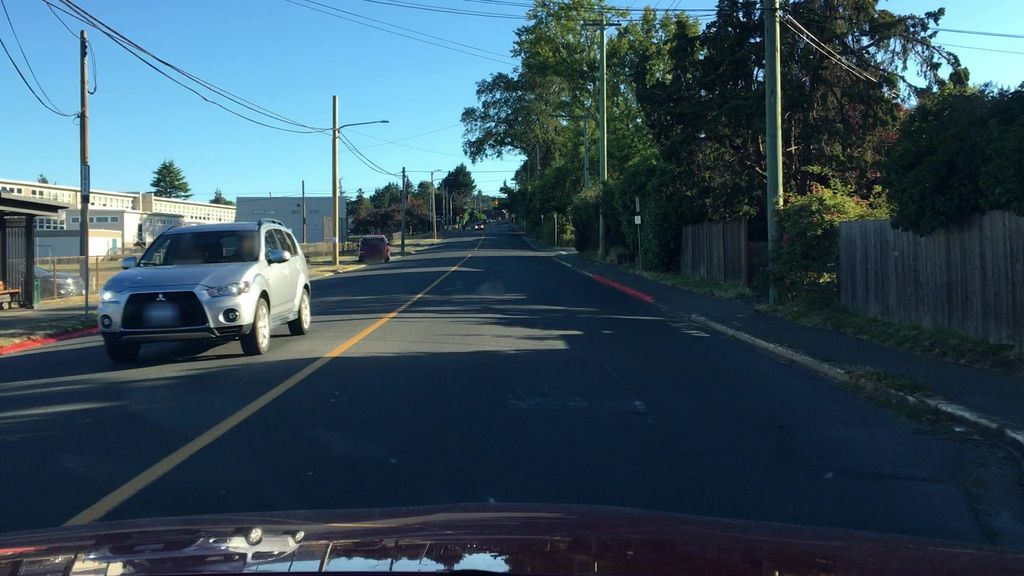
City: victoria